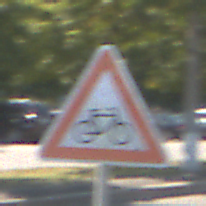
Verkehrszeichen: RadverkehrLinks
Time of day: Midday
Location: Outdoor (Urban)
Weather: Clear
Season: NotSpecified
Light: Natural